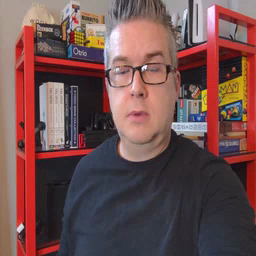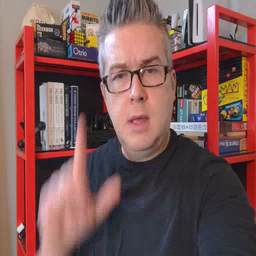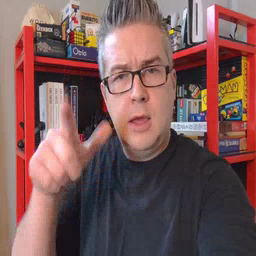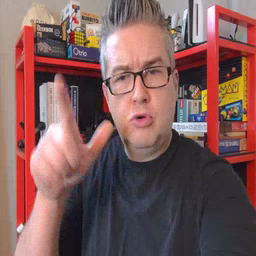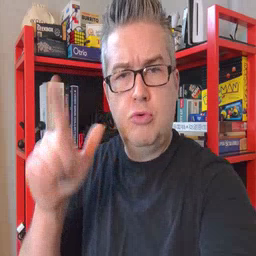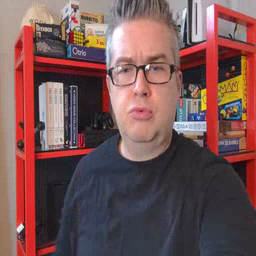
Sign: later